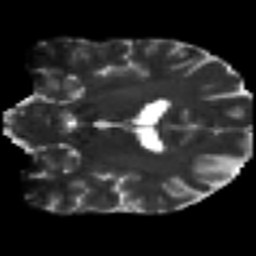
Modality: T2w
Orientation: coronal
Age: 40
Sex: male
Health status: ill
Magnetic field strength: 3 T
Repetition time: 9 s
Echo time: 0.093 s